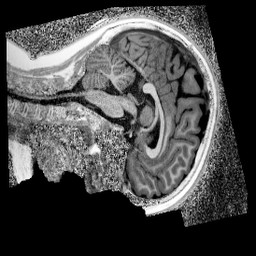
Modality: UNIT1_denoised
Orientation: sagittal
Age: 10
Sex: female
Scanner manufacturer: siemens
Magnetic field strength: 3 T
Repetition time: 4 s
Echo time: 0.00299 s